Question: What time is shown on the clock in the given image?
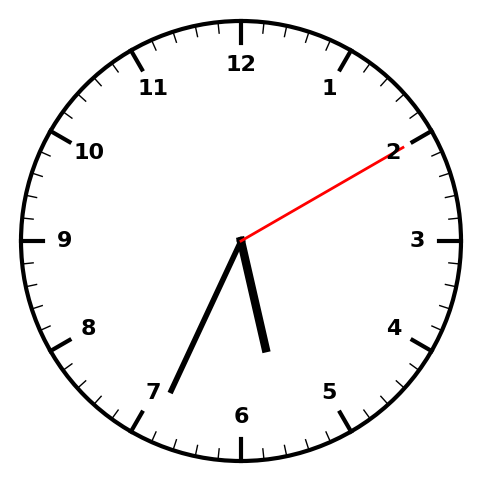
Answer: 05:34:10